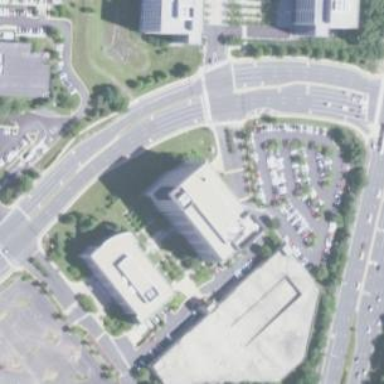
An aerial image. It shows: Office building.